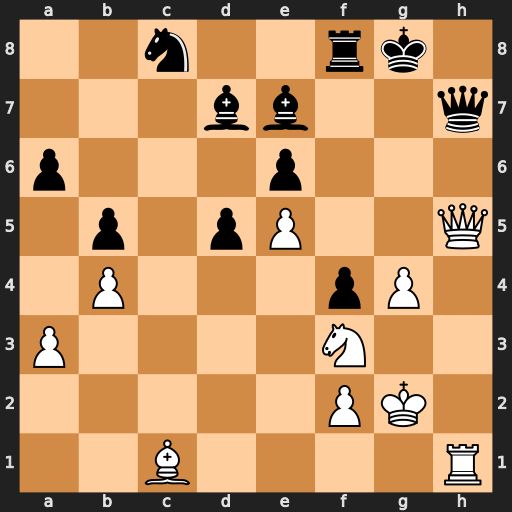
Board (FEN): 2n2rk1/3bb2q/p3p3/1p1pP2Q/1P3pP1/P4N2/5PK1/2B4R
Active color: w
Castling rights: -
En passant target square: -
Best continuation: Qxh7#